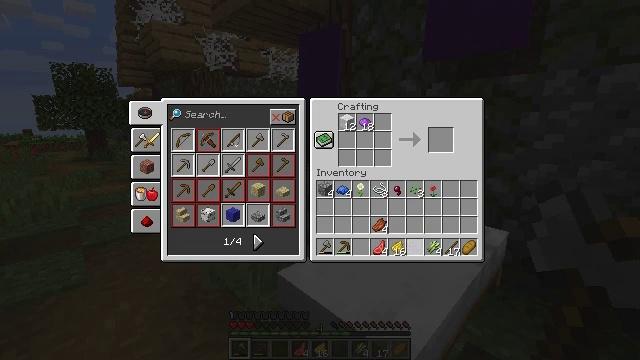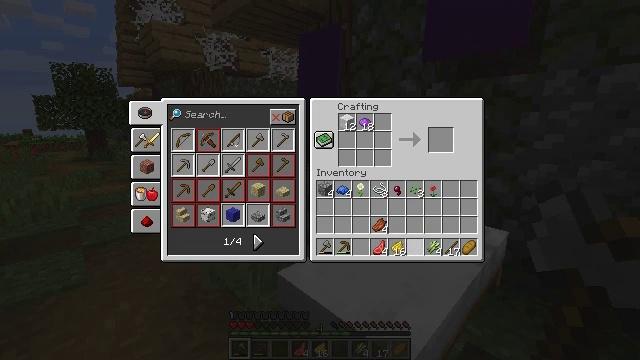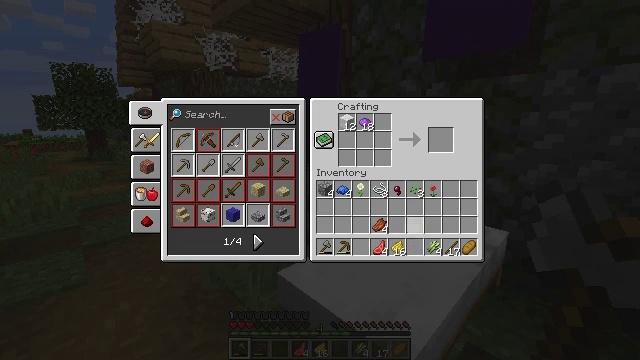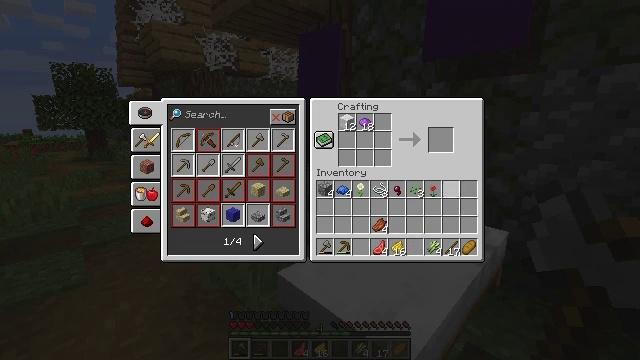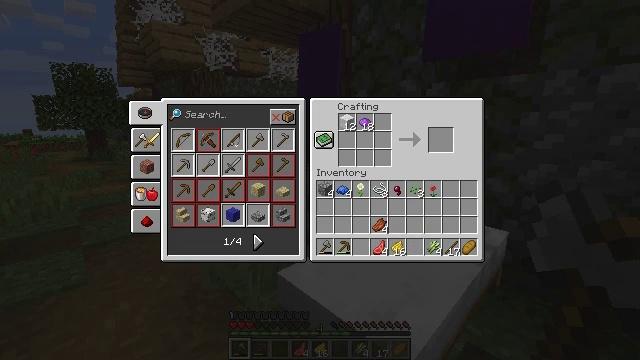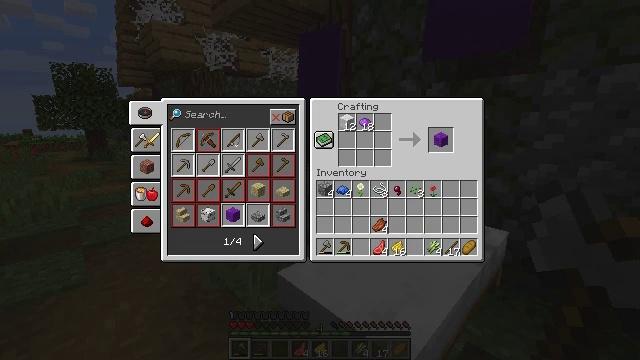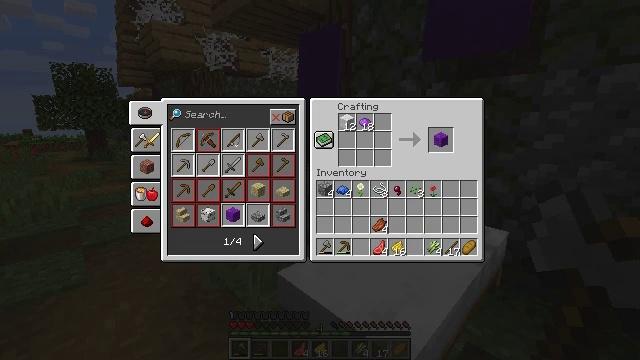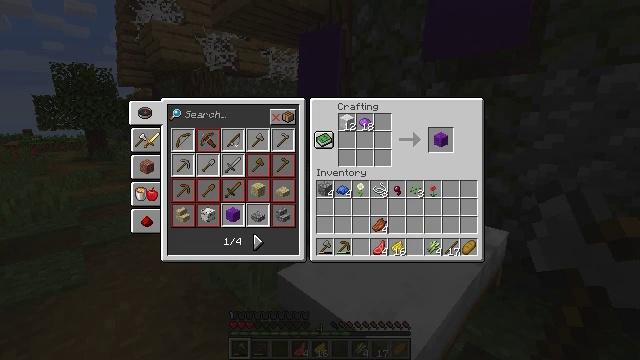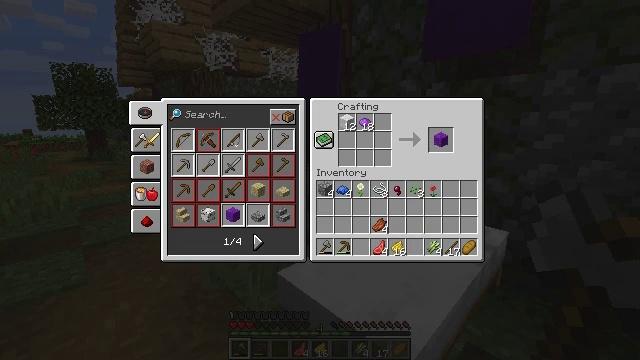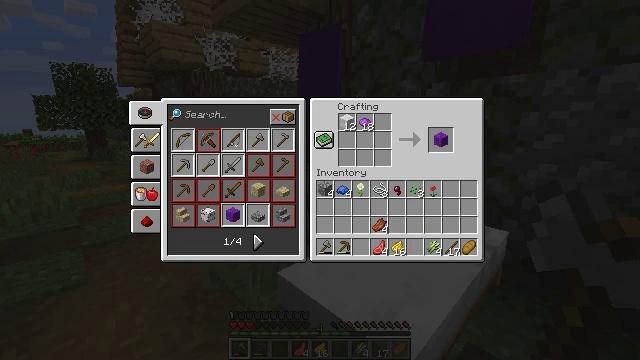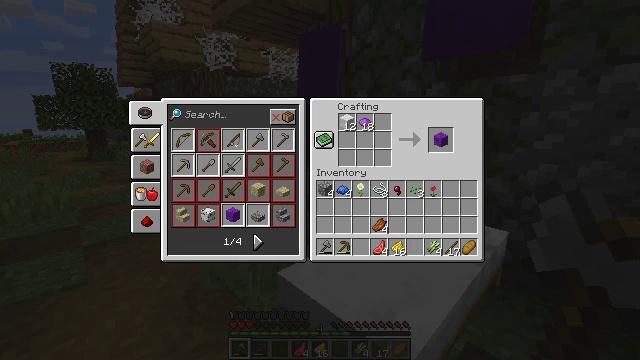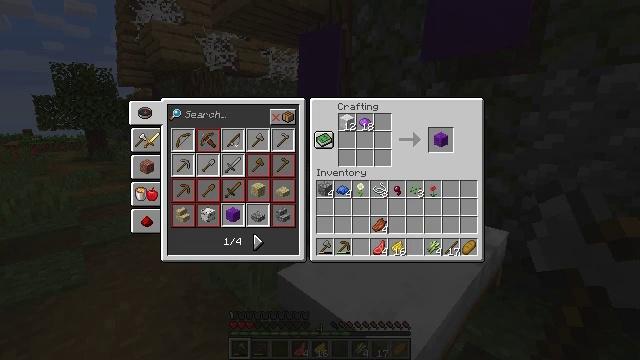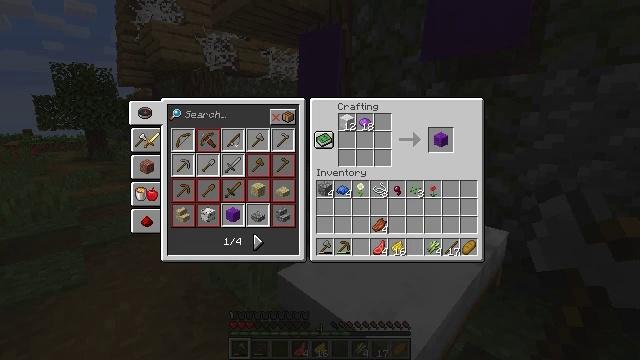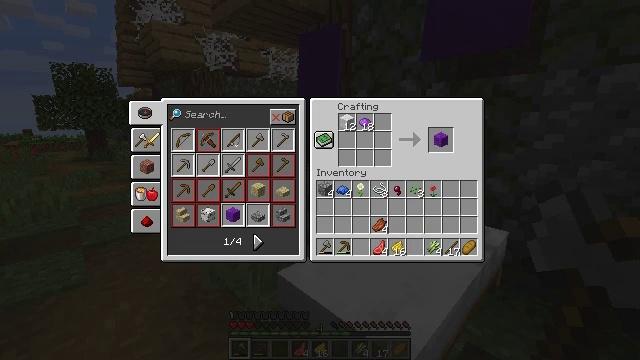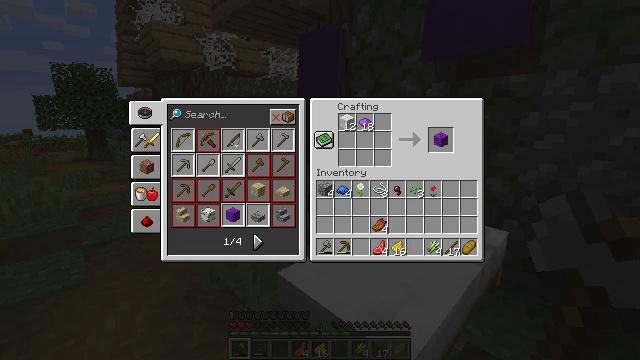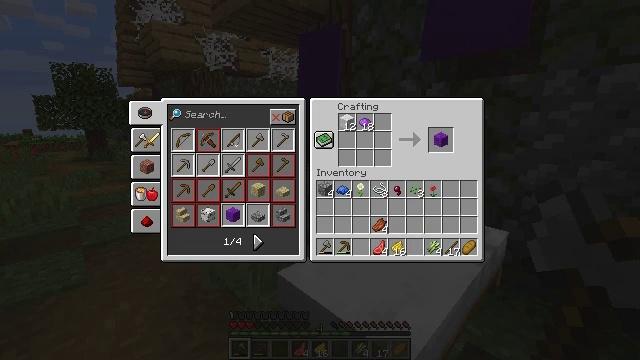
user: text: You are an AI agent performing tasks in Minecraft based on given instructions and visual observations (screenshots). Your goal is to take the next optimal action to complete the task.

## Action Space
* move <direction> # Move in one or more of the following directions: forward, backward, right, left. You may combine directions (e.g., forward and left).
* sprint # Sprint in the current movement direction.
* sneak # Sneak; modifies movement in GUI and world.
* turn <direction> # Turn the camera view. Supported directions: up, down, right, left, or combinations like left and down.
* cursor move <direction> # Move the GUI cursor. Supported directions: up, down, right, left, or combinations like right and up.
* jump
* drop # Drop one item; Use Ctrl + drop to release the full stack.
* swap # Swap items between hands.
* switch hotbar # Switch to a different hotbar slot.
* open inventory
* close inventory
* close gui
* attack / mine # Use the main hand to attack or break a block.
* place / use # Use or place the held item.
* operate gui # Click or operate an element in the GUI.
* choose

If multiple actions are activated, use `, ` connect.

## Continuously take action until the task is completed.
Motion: motion action
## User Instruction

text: Open the crafting table to make purple wool.
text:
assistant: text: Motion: sneak, operate gui
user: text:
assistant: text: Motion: sneak, cursor move left and up
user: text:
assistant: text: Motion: sneak, cursor move right and up
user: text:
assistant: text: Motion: cursor move up
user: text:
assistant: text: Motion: no_op
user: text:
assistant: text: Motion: sneak
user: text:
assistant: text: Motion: sneak
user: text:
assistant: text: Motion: sneak
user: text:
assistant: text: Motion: sneak
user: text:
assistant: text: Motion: sneak
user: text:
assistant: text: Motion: sneak
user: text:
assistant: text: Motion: sneak, operate gui
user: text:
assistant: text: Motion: sneak, operate gui
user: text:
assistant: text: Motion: sneak, operate gui
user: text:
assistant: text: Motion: sneak
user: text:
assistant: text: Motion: sneak
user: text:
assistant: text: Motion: sneak
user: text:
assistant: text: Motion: sneak
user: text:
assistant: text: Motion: sneak, operate gui
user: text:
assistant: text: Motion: sneak, operate gui
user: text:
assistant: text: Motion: sneak, operate gui
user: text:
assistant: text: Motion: sneak
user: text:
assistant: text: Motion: sneak
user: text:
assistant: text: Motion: sneak
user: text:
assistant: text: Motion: no_op